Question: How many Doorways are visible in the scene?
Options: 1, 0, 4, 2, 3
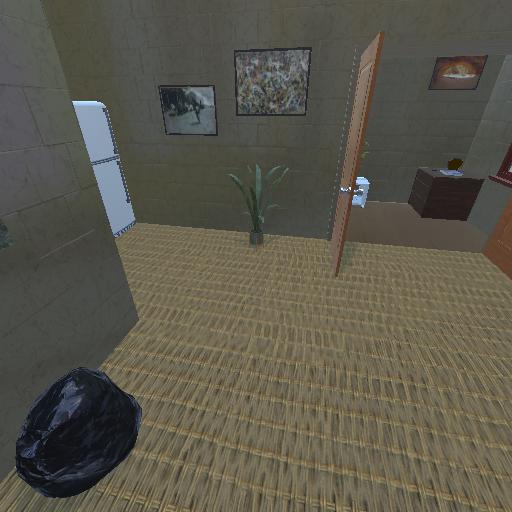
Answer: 1